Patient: sex M, age 80
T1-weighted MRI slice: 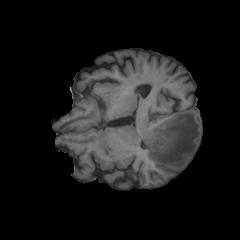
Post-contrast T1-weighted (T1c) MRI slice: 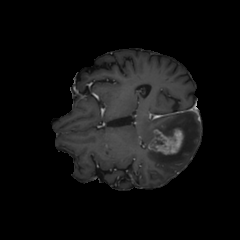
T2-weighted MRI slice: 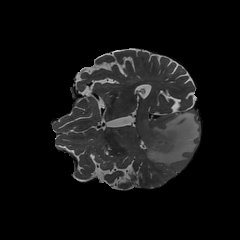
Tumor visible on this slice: yes
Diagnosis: Glioblastoma, IDH-wildtype
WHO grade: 4